Question: I'm creating a dynamic responsive week calendar, using <URL>.
Here's my current implementation: <URL>
And here is a current screenshot of it:

What I'm trying to achieve is a design which will be fully dynamic - generating the initial view from my back-end is no issue, but is a little complicated, as my current implementation uses . I fear it will be hard to maintain it on the JavaScript side of things, i.e removing events/adding them on the fly.
Obviously, I picked tables as it made sense to me - a week calendar is basically a table. I'll describe my design:
1. An event may span for more than 30 minutes, so I use rowspan to define how many hours it should span on.
2. There might be two events conflicting (I don't allow more than two). As it currently set-up, they show up next to each other, each taking 50% of the event width and taking as much as height as they need to represent the ending time.
3. On the back-end side, I calculate how many td I need to skip in order not to have extra columns at the end of the table (as rowspan pushes some to the right)
- - 'tr''td'
Ideally, a good answer should describe how to handle events on the front-end side without complications or an alternate (responsive!) design for this issue.
I don't want to use an existing plugin, as I've searched and tried multiple ones, and I want to keep this really light weight, but if you have a great suggestion for one that fulfills the requirements - I would love to check it out! (jQuery week calendar is too slow and cluttered for example)
: I have no intention to support browsers older than IE9.
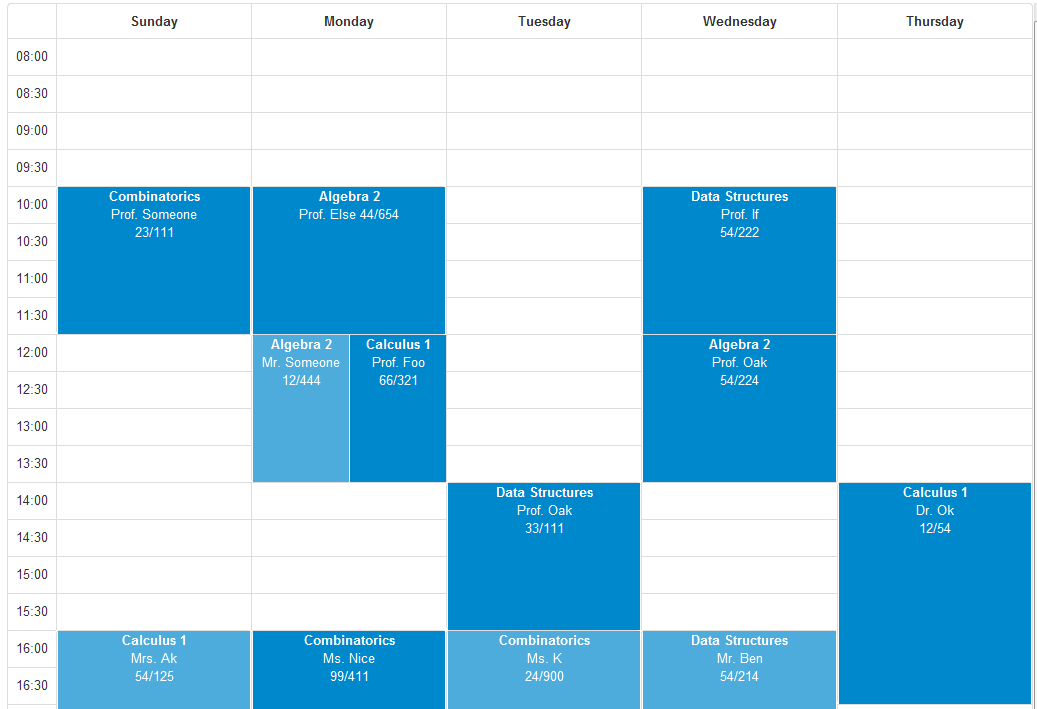
Answer: After researching the issues and consulting with a few front-end experts, I've concluded that keeping it as tables is the best option, even if generating it is not trivial.
While this decision makes it hard to dynamically change the schedule without re-generating the whole table, the benefits of styling elements that be a table as a table pay up - aligning, widths, heights, borders, etc. are all easy to control and work great cross-browser.
An important note is that this approach is making the responsiveness of the schedule a trivial quality.